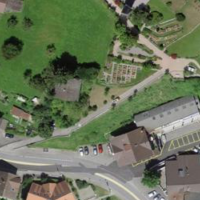
EUNIS habitat code: 24
Species observed at this site:
Hedera helix